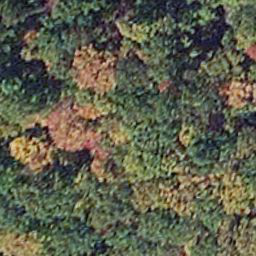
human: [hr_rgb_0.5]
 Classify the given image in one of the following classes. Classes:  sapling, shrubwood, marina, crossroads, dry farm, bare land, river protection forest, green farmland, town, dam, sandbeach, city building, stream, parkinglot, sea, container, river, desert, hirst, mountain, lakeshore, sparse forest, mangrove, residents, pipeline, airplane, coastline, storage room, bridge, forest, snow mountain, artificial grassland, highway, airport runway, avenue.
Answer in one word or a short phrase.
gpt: mangrove